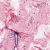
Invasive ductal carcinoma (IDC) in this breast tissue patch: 0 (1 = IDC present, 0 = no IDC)